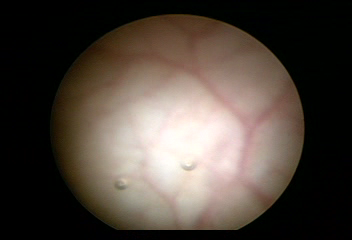
Modality: WLC
Class: Normal mucosa
Bladder cancer association: No